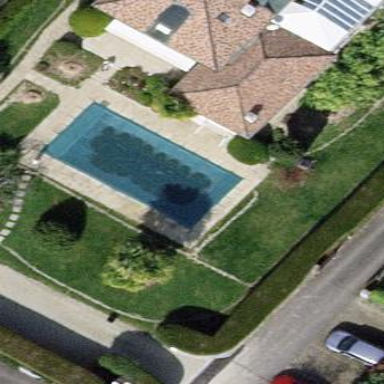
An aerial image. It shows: Swimming pool located in leisure land.